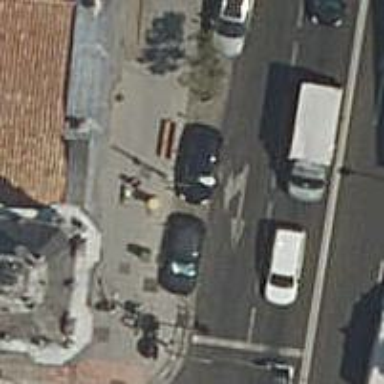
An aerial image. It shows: Motorcycle parking facility.